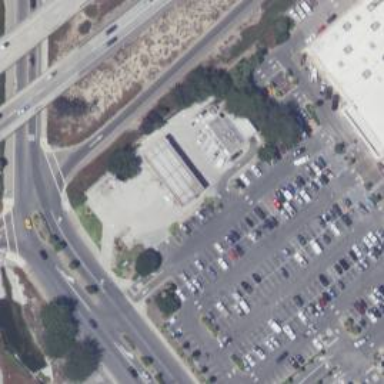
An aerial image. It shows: Convenience shop.